Interaction volume radius: 10 \u00c5
Interaction volume height: 25 \u00c5
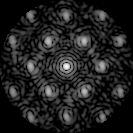
Disorder parameter: 0.4221